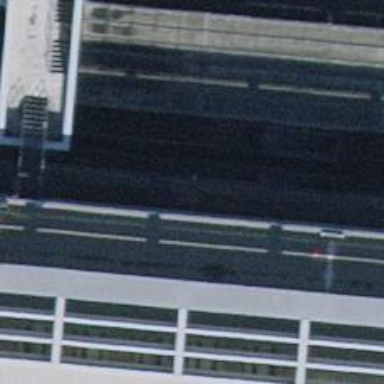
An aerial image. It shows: Road with steps.